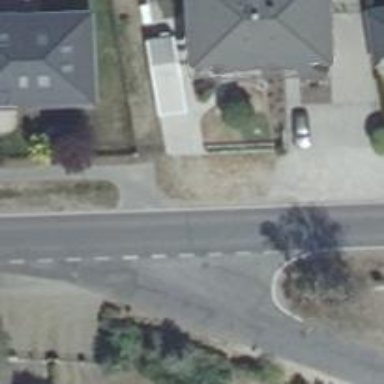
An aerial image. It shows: Asphalt road in residential area.